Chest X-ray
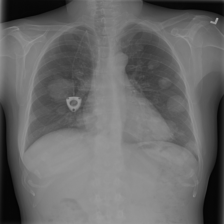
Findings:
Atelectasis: negative
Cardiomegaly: negative
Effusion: negative
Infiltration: negative
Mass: negative
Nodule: negative
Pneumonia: negative
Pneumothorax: negative
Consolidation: negative
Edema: negative
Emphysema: negative
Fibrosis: negative
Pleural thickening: negative
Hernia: negative